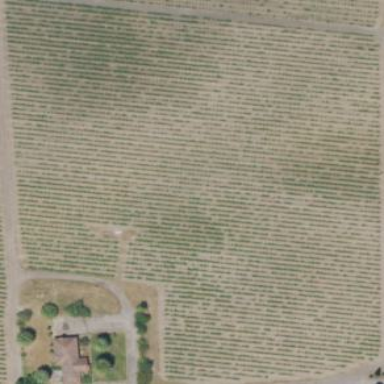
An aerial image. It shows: Vineyard growing grapes.